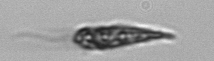
Label: Euglena